Question: I'm working on a SFML / C++ project and I've some troubles with the boost graph library, in particular with the astar_search. I generated a Voronoi Diagram for a random map and a graph to use the astar method of the Boost Graph Library with the middle of each centers of the polygons
Establishment of the edges :
'''
for (Polygon *u : this->_map->_polygons)
{
if (u->getPolygonType() == u->GROUND)
{
WayPointID wpID = boost::add_vertex(graphe);
graphe[wpID].pos = u->getCenter();
for (std::deque<Edge_ *>::iterator it = u->getEdges().begin() ; it != u->getEdges().end() ; ++it)
{
std::pair<Polygon *, Polygon *> t = (*it)->_polygonsOwn;
WayPointID wpID2 = boost::add_vertex(graphe);
graphe[wpID2].pos = t.second->getCenter();
if (t.first->getPolygonType() == t.first->GROUND)
{
float dx = abs(graphe[wpID].pos.first - graphe[wpID2].pos.first);
float dy = abs(graphe[wpID].pos.second - graphe[wpID2].pos.second);
boost::add_edge(wpID, wpID2, WayPointConnection(sqrt(dx * dx + dy * dy)), graphe);
}
'''
The edges are correctly established, when I want to draw them :

So I need to use the astar search with these edges but my code don't work :(
'''
struct found_goal {};
class astar_goal_visitor : public boost::default_astar_visitor{
private:
typedef boost::adjacency_list<
boost::listS,
boost::vecS,
boost::undirectedS,
WayPoint,
WayPointConnection
> WayPointGraph;
typedef WayPointGraph::vertex_descriptor WayPointID;
typedef WayPointGraph::edge_descriptor WayPointConnectionID;
WayPointGraph graphe;
WayPointID m_goal;
public:
astar_goal_visitor(WayPointID goal) : m_goal(goal) {}
void examine_vertex(WayPointID u, const WayPointGraph &amp){
if(u == m_goal)
throw found_goal();
}
};
'''
And the implementation :
'''
boost::mt19937 gen(time(0));
std::vector<WayPointID> p(boost::num_vertices(graphe));
std::vector<float> d(boost::num_vertices(graphe));
WayPointID start = boost::random_vertex(graphe, gen);
WayPointID goal = boost::random_vertex(graphe, gen);
try {
boost::astar_search
(
graphe,
start,
boost::astar_heuristic<WayPointGraph, float>(),
boost::predecessor_map(&p[0]).distance_map(&d[0]).visitor(astar_goal_visitor(goal)).weight_map(boost::get(&WayPointConnection::dist, graphe))
);
} catch(found_goal fg) {
std::cout << "is ok" << std::endl;
}
'''
The path is never found ... If you can help me about the astar implementation I'd appreciate it :)/
I'm sorry for the length of this post :(, the boost astar needs a lot of code implementation.
Thank you in advance
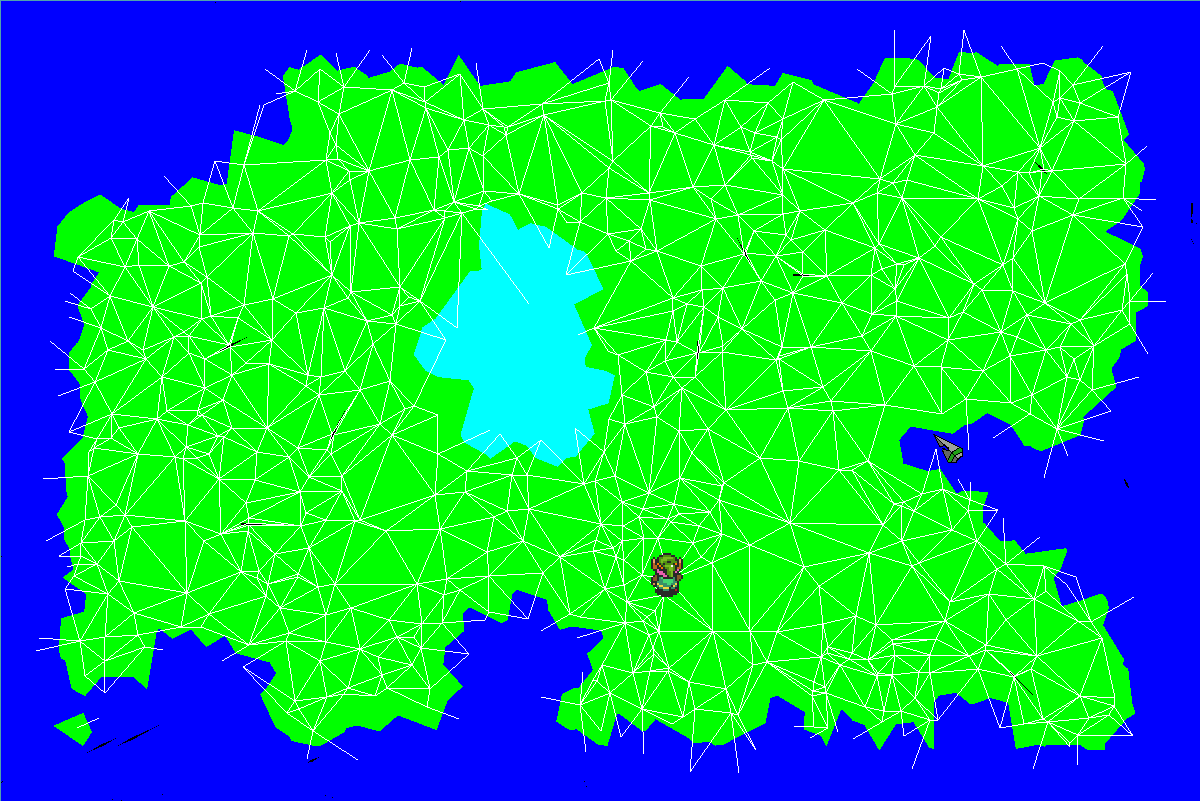
Answer: You insert too many vertices. You should keep, say, an 'unordred_map<Polygon*,vertex_descriptor>'. Before calling add_vertex for a given polygon P you should first check whether P is already in the map. If yes, use the vertex_descriptor corresponding to P, do not call add_vertex. Otherwise, call v= add_vertex and add the pair (P,v) to the map.
Good luck!